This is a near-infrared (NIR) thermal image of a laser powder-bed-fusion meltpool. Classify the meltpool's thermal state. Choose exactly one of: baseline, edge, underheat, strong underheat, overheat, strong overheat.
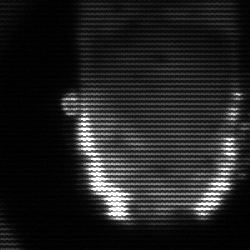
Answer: baseline